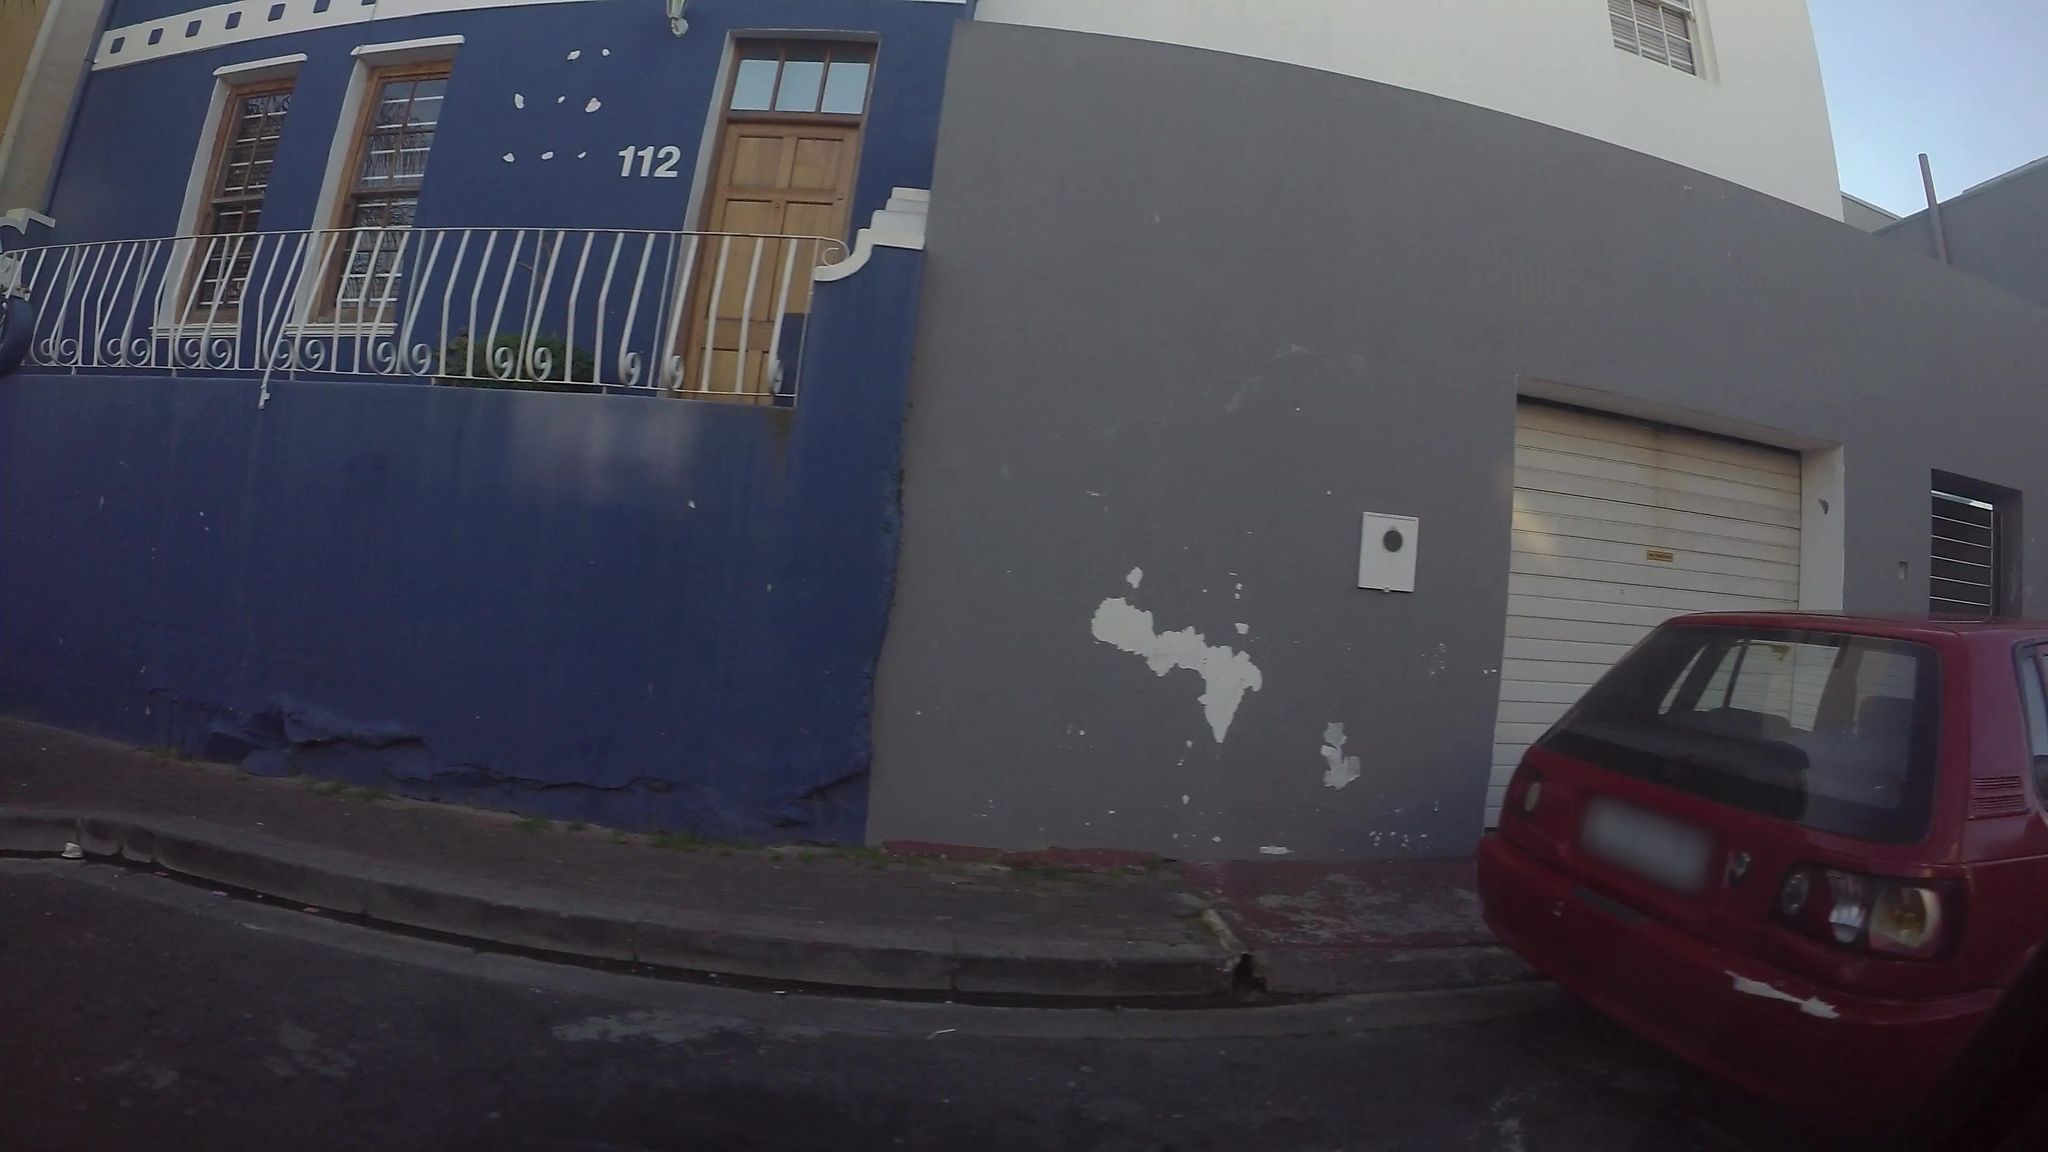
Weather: snowy
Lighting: day
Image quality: good
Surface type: walking surface
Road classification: residential
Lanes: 1
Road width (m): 7.5
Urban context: urban centre
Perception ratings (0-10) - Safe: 1.69, Lively: 5.19, Beautiful: 4.99, Boring: 5.93, Depressing: 6.87, Wealthy: 1.17